Question: I would like to know how do I copy files from one folder with less than 2days from todays date to another folder.
This is what I have:
'''
Dim source As New DirectoryInfo("C:\Users\username\Desktop\123")
Dim target As New DirectoryInfo("C:\Users\username\Desktop\345")
Dim files = source.GetFiles("*", SearchOption.AllDirectories).Where(Function(file) file.LastWriteTime.Date.Equals(Date.Today.AddDays(-2)))
For Each file As FileInfo In files
file.copy(file.FullName, target.FullName & "\" & file.Name, True)
Next file
'''
Screenshot of error:

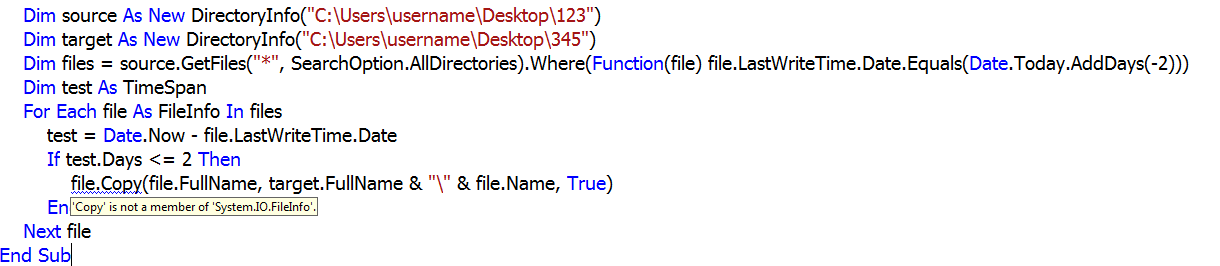
Answer: 1st problem: In the For loop you are assigning a variable name 'file' and that takes in conflict wth the 'System.IO.File' Class that have the same name, so you need to change the variable name, of specify the Class of the 'Copy' method.
2nd problem: The 'Copy' method is a member of 'System.IO.File' Class, not 'System.IO.FileInfo' which are only a set of methods and properties to retrive file information, and in the For loop you are trying to acces the 'Copy' member from a 'FileInfo' object, but the member does not exist.
Then your code should be like this:
'''
Imports System.IO
Public Class Form1
Private Sub Test() Handles MyBase.Load
Dim Source As New DirectoryInfo("C:\Users\username\Desktop\123")
Dim Target As New DirectoryInfo("C:\Users\username\Desktop\345")
Dim Files As FileInfo() =
(From [File] As FileInfo In Source.GetFiles("*", SearchOption.AllDirectories)
Where [File].LastWriteTime.Date.Equals(Date.Today.AddDays(-2))).ToArray
For Each [File] As FileInfo In Files
IO.File.Copy([File].FullName,
Path.Combine(Target.FullName, [File].Name), True)
Next [File]
End Sub
End Class
'''